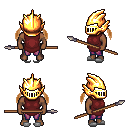
a pixel art fantasy rpg character, male body template, human, dark skin, maroon tunic, magenta pants, brown twin-tailed hairstyle, gold helm, white slippers, spear, four views (front, back, left, right), 2x2 character sprite sheet, small pixel art, hard edges, no anti-aliasing